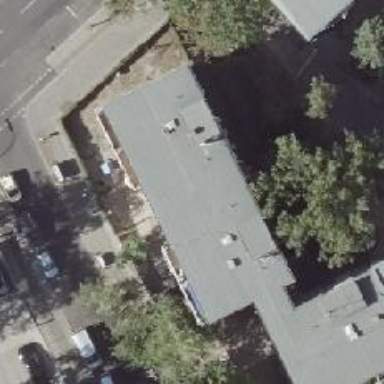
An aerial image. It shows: Kindergarten.